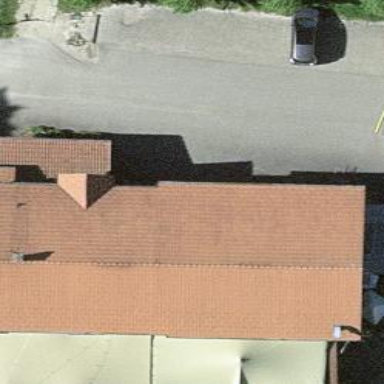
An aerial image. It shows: Restaurant.